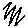
Label: zigzag